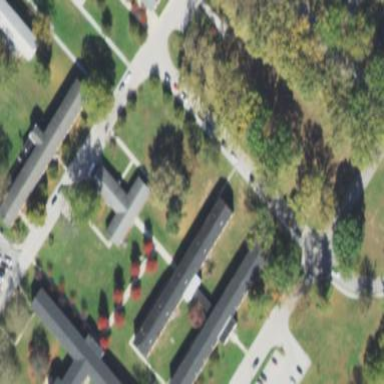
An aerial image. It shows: Dormitory building.